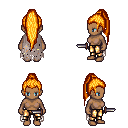
a pixel art fantasy rpg character, female body template, human, dark skin, gray tattered cape, gold greaves, light blonde extra-long topknot hairstyle, dagger, four views (front, back, left, right), 2x2 character sprite sheet, small pixel art, hard edges, no anti-aliasing